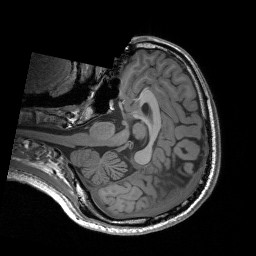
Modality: T1w
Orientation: axial
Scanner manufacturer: siemens
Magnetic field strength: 3 T